Aerial crown-view tile of a tropical tree (Barro Colorado Island, Panama), acquired 20250616:
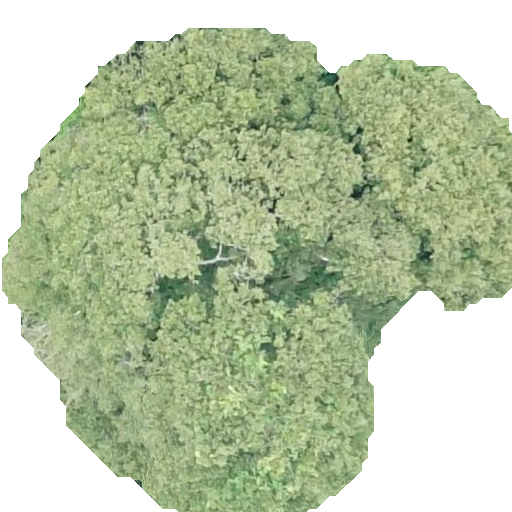
Species: Sloanea terniflora
GBIF accepted scientific name: Sloanea terniflora
Crown area: 263.986 m²